Question: Can I do something like this?

I have 2 categories here. (First 5 are relevant and last 2 or not, that is why last 2 are in gray color.)
In First category, If the value is below say 6, it should be one color, if it between 6 and 8, it should have other color and greater than 8, it should have 2 colors, up to 8 one color, and >8 another color. I like to know whether we can provide stripes as well?
I have used Highcharts and Amcharts before, even I built a small library around it also. But did not able to achieve this functionality. Any help is appreciated in either of these libraries
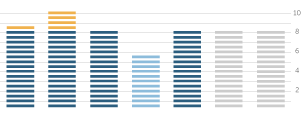
Answer: While not doable out-of-the-box, it can be implemented using amCharts with a little custom code.
The complete working code is below, but the general idea is this.
When the chart loads (using <URL>we do these steps:
1. Check the chart config for custom properties for setting thresholds and colors;
2. Set graph's negativeBase and negativeFillColors properties, so that the chart itself could handle coloring of columns above or below certain value threshold;
3. Iterate through the data and see if there are any columns over certain threshold (8 in your example). If there are, we create two additional values in our data which we will use later to put differently colored floating column graph to color the "tips" of those columns;
4. Add floating graph for tips; (as per above)
5. Finally add an additional graph over the rest of the graphs that uses pattern fill to apply the nice striped effect.
The last two column colors are handled by setting their colors in data and using 'fillColorsField' to auto-color them accordingly.
Here's the complete working code:
'''
var chart = AmCharts.makeChart("chartdiv", {
"type": "serial",
/**
* These are not built-in properties
* We are just setting those to be used by our custom plugin
*/
"customProperties": {
"threshold1": 6.1,
"thresholdColor1": "#93bcdc",
"threshold2": 8,
"thresholdColor2": "#eab144"
},
"dataProvider": [{
"country": "USA",
"visits": 9
}, {
"country": "China",
"visits": 10
}, {
"country": "Japan",
"visits": 8
}, {
"country": "Germany",
"visits": 6
}, {
"country": "UK",
"visits": 8,
"fillColor": "#cccccc"
}, {
"country": "France",
"visits": 8,
"fillColor": "#cccccc"
}],
"valueAxes": [{
"gridAlpha": 0.1,
"dashLength": 0,
"stackType": "regular"
}],
"startDuration": 1,
"graphs": [{
"fillAlphas": 1,
"fillColors": "#345e80",
"fillColorsField": "fillColor",
"lineAlpha": 0,
"type": "column",
"valueField": "visits",
"xpattern": {
"url": "patterns/white/pattern10.png",
"width": 4,
"height": 8
}
}],
"chartCursor": {
"zoomable": false,
"cursorAlpha": 0
},
"categoryField": "country",
"categoryAxis": {
"gridPosition": "start",
"gridAlpha": 0,
"tickPosition": "start",
}
});
/**
* Custom plugin
*/
AmCharts.addInitHandler(function(chart) {
// check if customProperties is set
// do nothing if it's not
if (chart.customProperties === undefined)
return;
// let get our custom properties into a easy variable
var c = chart.customProperties;
// we'll just assume that we'll use the first graph in the chart
var graph = chart.graphs[0];
// first let's set negative base values and colors
// so the chart automatically handles coloring of
// graphs lower than threshold1
if (c.threshold1 !== undefined) {
graph.negativeBase = c.threshold1;
graph.negativeFillColors = c.thresholdColor1;
}
// now the hardest part - color top sections of
// columns over certain threshold
// for that we'll neet to iterate through the data
for( var i = 0; i < chart.dataProvider.length; i++) {
var row = chart.dataProvider[i];
if (row[graph.valueField] > c.threshold2) {
// bigger value
// let's add a floating values for our floating oeverlay graph
row[graph.valueField + 'Close'] = row[graph.valueField];
row[graph.valueField + 'Open'] = c.threshold2;
}
}
// now let's add a separate floating graph that will color the tips
var tipGraph = new AmCharts.AmGraph();
tipGraph.valueField = graph.valueField + 'Close';
tipGraph.openField = graph.valueField + 'Open';
tipGraph.stackable = false;
tipGraph.clustered = false;
tipGraph.lineAlpha = 0;
tipGraph.fillAlphas = 1;
tipGraph.fillColors = c.thresholdColor2;
tipGraph.type = "column";
tipGraph.showBalloon = false;
chart.addGraph(tipGraph);
// now let's add dummy graph with patterns to go over the
// actual graph to provide the striped effect
var stripeGraph = new AmCharts.AmGraph();
stripeGraph.valueField = graph.valueField;
stripeGraph.stackable = false;
stripeGraph.clustered = false;
stripeGraph.lineAlpha = 0;
stripeGraph.fillAlphas = 1;
stripeGraph.type = "column";
stripeGraph.showBalloon = false;
stripeGraph.pattern = {
"url": "patterns/white/pattern10.png",
"width": 4,
"height": 8
};
chart.addGraph(stripeGraph);
}, ["serial"]);
'''
'''
#chartdiv {
width: 500px;
height: 300px;
}
'''
'''
<script src="http://www.amcharts.com/lib/3/amcharts.js"></script>
<script src="http://www.amcharts.com/lib/3/serial.js"></script>
<div id="chartdiv"></div>
'''
Or the <URL>.